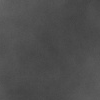
Atmospheric dust classification: dusty